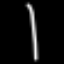
Label: line